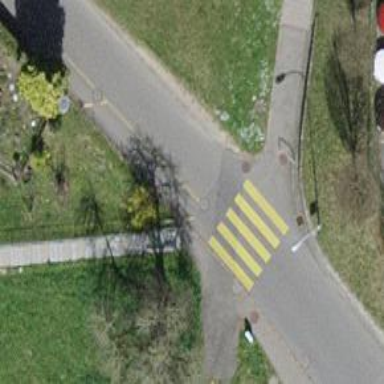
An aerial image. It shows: Uncontrolled zebra crossing on the road.